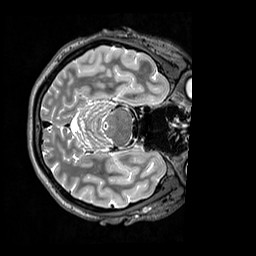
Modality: T2w
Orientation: axial
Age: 24
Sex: female
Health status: healthy
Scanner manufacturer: siemens
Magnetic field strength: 3 T
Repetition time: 3.2 s
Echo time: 0.568 s